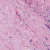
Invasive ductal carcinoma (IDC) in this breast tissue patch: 1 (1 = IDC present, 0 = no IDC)